Question: I want to fetch URLs from the following collection which status field has only 400 (result must be: 'b' and 'c'). Does someone know any single mongoDB query operator for this?
Collection:
'''
url, status
a, 200
a, 400
b, 400
c, 400
'''
Collection Image:

Result must be:
'''
b, c
'''
How I want above mentioned result?
- - -
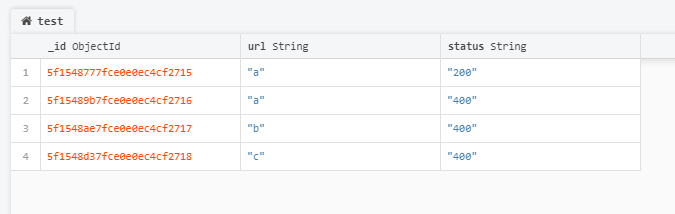
Answer: Hope i understand properly,
- '$group''url''root'
'''
db.collection.aggregate([
{
$group: {
_id: "$url",
status: {
$push: "$status"
},
root: {
$push: "$$ROOT"
},
count: {
$sum: 1
}
}
},
'''
- '$match''400''$ne''$not''$ne''400'
'''
/** MATCH ALL HAVE 400 STATUS*/
{
$match: {
"status": {
$not: {
$elemMatch: {
$ne: "400"
}
}
}
}
},
'''
- '$unwind''root''$replaceRoot'
'''
{
$unwind: "$root"
},
{
$replaceRoot: {
newRoot: "$root"
}
},
'''
- '$group''url''roots'
'''
{
$group: {
_id: "$url",
roots: {
$first: "$$ROOT"
}
}
},
'''
- '$replaceRoot''roots'
'''
{
$replaceRoot: {
newRoot: "$roots"
}
}
])
'''
'''
[
{
"_id": 4,
"status": "400",
"url": "c"
},
{
"_id": 3,
"status": "400",
"url": "b"
}
]
'''
Working Playground:
<URL>